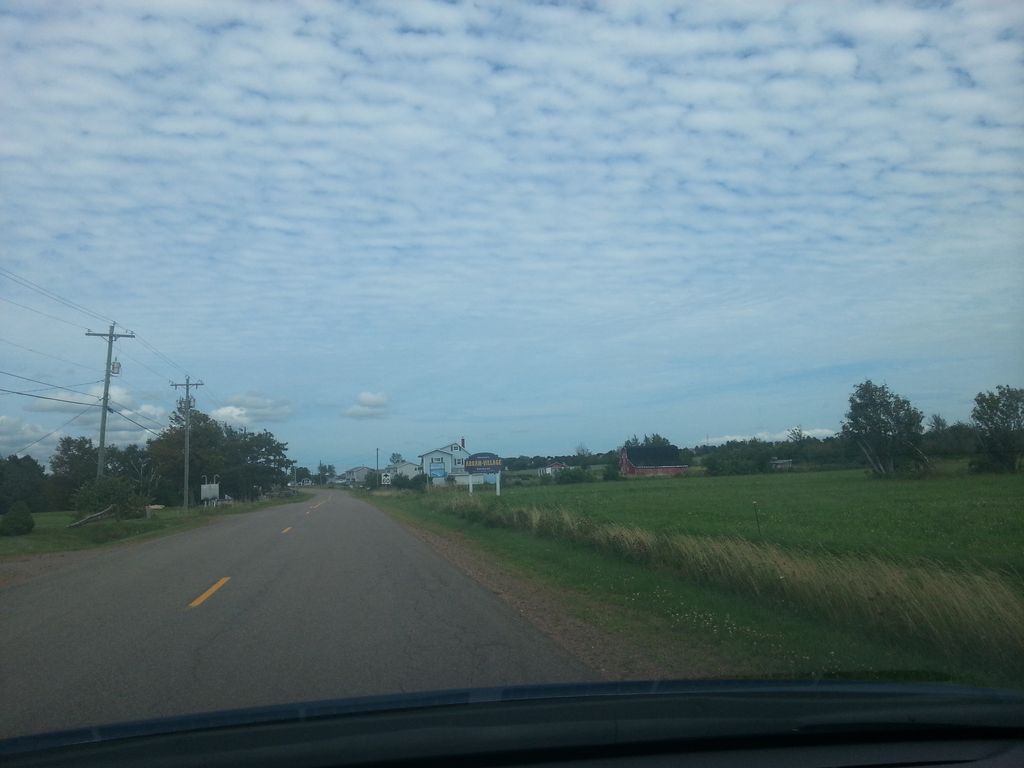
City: charlottetown